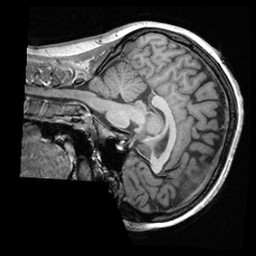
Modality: T1w
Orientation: sagittal
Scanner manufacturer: ge
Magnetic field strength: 3 T
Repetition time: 0.007088 s
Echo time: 0.002608 s